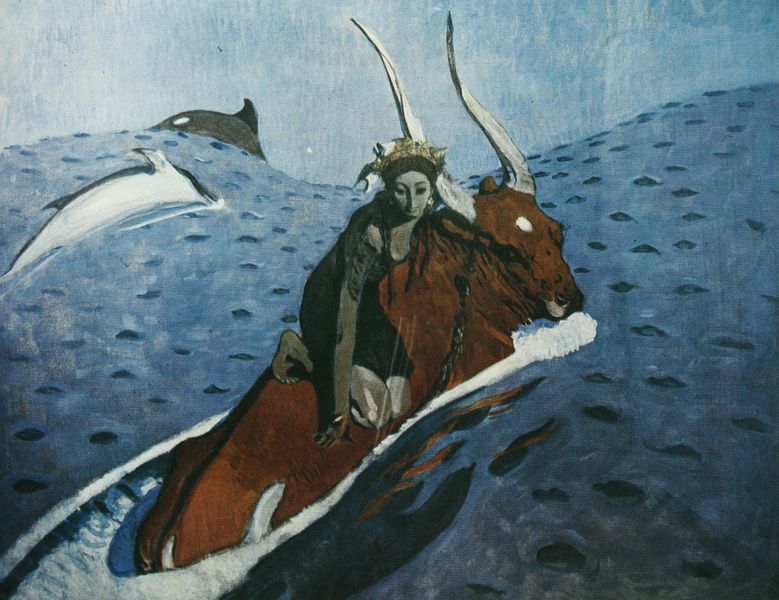
Titel: Raub der Europa
Künstler: Valentin Alexandrowitsch Serow
Standort: Moskau
Institution: Sammlung Dmitrij M. Serow
Schlagwörter: blau, fuß, gemälde, himmel, meer, wasser, weiß, see, sitzen, braun, frau, grau, kleid, nase, rücken, schwarz, dame, tier, tiere, arm, augen, tragen, horn, schauen, spiegelung, gold, krone, boot, delphin, beine, fell, reiten, ritt, gischt, welle, wellen, zwei, zöpfe, kuh, schaum, wogen, blue, crown, red, white, black, female, painting, woman, brown, knie, schwimmen, barfuß, hocken, raub, knien, mythologie, flecken, zeus, sky, kniend, entführung, girl, ocean, sea, water, waves, horizon, königin, wal, wale, hörner, light, ochse, stier, color, dots, animals, rettung, wave, fische, europa, flossen, gehörn, ochs, read, cattle, cow, goddess, fish, riding, bull, horns, delfine, delphine, asian, paint, splash, horizon line, shell, delfin, carrying, kneeling, eintauchen, kreta, depth, princess, queen, tide, swimming, blye, orca, swim, ripple, value, beluga, sink, steer, whale, dolphins, dolphin, killer wales, oxe